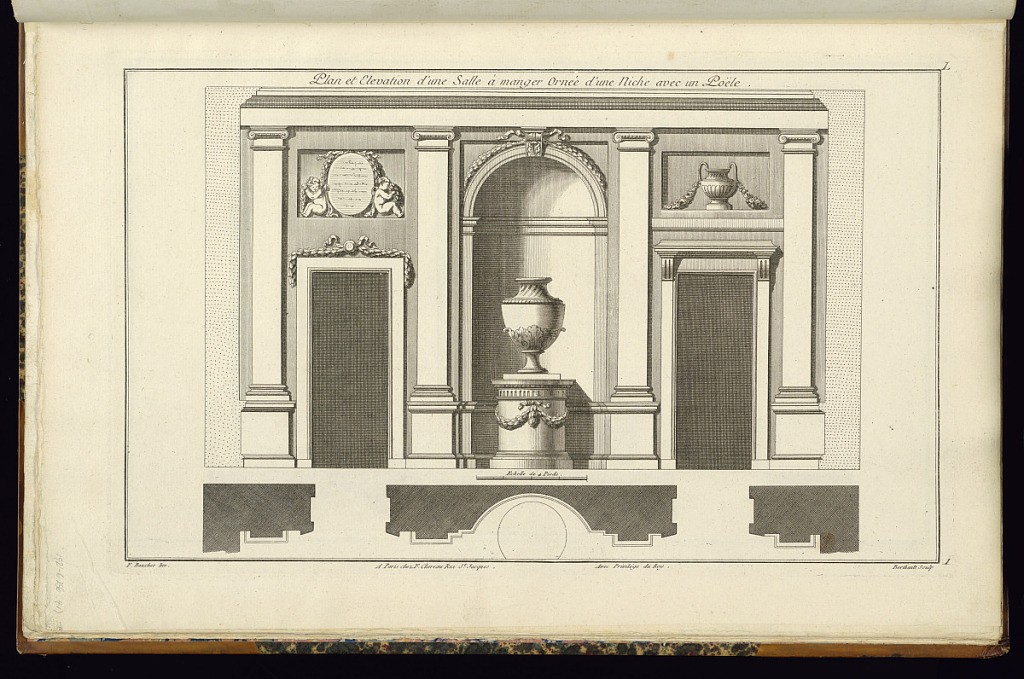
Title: Plan et Elevation d'une Salle à manger Ornée d'une niche avec un Poële
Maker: Juste-François Boucher, French, 1736 – 1782
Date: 1774
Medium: Engraving on laid paper
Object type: Print
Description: Elevation of a dining room. At center is a niche with a large urn atop a pedestal decorated with garland and fluting. On either side of the niche is a door topped with garland and an overdoor panel of an oval medallion surrounded by putti (left) and scroll brackets and a vase with garland (right). The plate is signed.